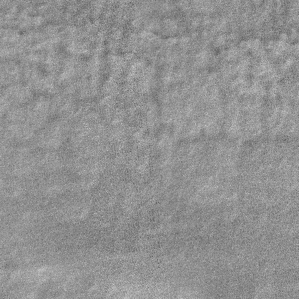
Label: frost